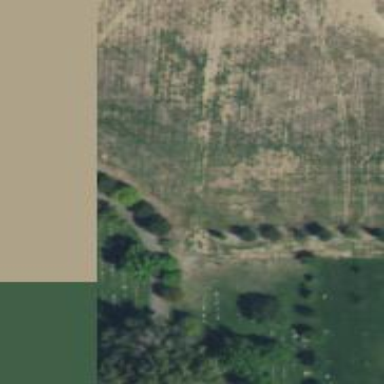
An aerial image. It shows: Cemetery.